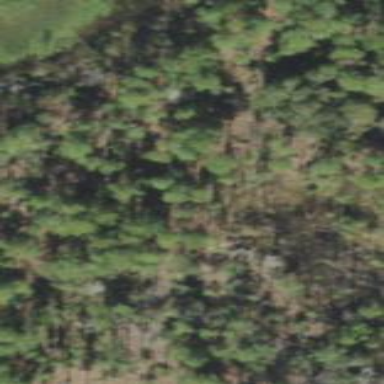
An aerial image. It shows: Beautiful woodland area.